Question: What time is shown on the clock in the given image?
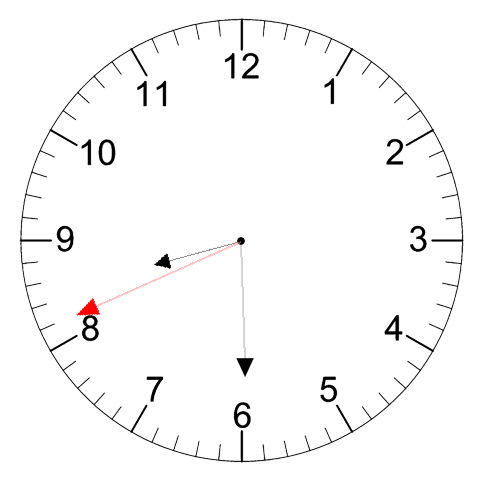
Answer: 08:29:41